Question: I'm having a problem implementing this method in java. I'm specifically implementing the algorithm 'FINDINTERSECTIONS' in Computational Geometry 3rd Edition using an AVL BST tree for the status. The description from the book is shown below:

The problem I'm having is implementing step 5 in 'HANDLEEVENTPOINT'. When the event point is an intersection, the status is no longer totally ordered there, because for intersection lines, they cross at their intersection point and need to be swapped in the status. Since the BST I'm using is an AVLTree, the delete method fails because the rebalancing method requires proper ordering of the elements (i.e. the delete method assumes the tree is properly ordered, and performs rotations with respect to the order in order to maintain log(n) height). Also, the status I'm using stores the data in the nodes instead of the leaves as shown in the figure. If I understand correctly, the book says that either kind of tree can be used.
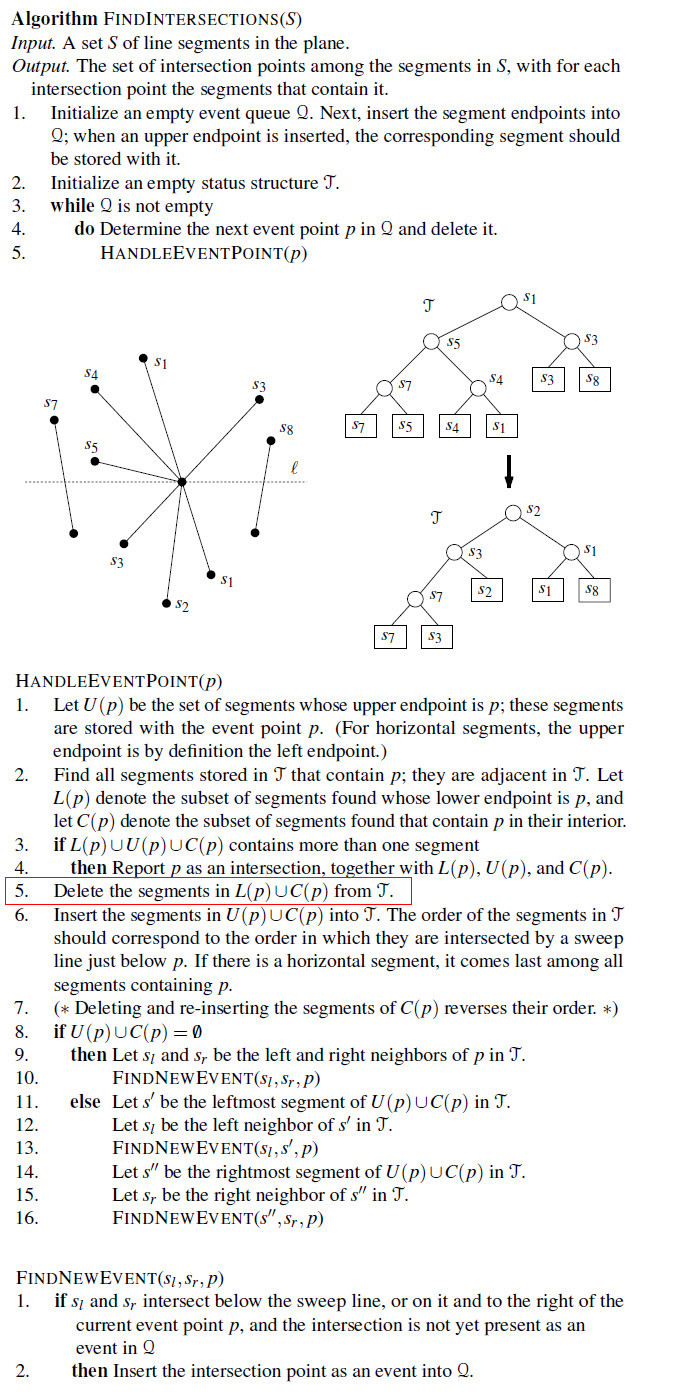
Answer: First off use a leaf version of a balanced binary search tree whether red-black or AVL. I used red-black.
Get Peter Brass's book on advanced data structures because you will have trouble finding anything on these leaf trees in virtually all the standard algorithm / data structure books. I believe they are also called exogenous trees.
<URL>
Also, you can look at "Algorithms and Data Structures: The Basic Toolbox" by Mehlhorn and Sanders which goes into the "sorted sequence" data structure. They create these with the help of only leaf trees when trees are used. These are also some of the folks that developed LEDA.
Also look at the LEDA book online bc it has a chapter on how to implement this algorithm and how to handle ALL the "problem cases." I think this is chapter 9 and is a bit hard to follow maybe because English is not the native tongue of the authors ... PITA!!
<URL>
You can doubly link the leaf nodes data items together and you have created a sorted sequence with the tree as a navigation structure to the linked list of items. That is how LEDA and in think CGAL do this.
Duplicate items are handled differently in the event queue than the sweep line status structure. For the event queue, just add to a leaf a linked list of items (see Brass's book). Here each leaf corresponds to an event point and has a list of all segments with a starting-end-point this that same as the event point. So some will have empty lists like intersection-event-points and ending-event-points. At least that is how some implementations do this.
For the sweep status structure. Overlapping parallel segments are differentiated by say segment ids. They do not talk about these in the book you are reading/referencing. However, the LEDA book tells you how to handle these. So even though sweep status trees comparator says two segments have the same end-point and orientation, the comparator breaks the tie by using the segments indexes in the segments database, array or whatever.
## Some more important points:
Pool points! This common pool of points are basic and then make up the segments and are used in all the data structures. Using the pool allows one to test for point equality by just testing for identity! This avoids using a comparator which slows things down and can introduce errors.
It is key that you avoid using the tree comparators as much as possible.
When checking if segments belong to the same bundle or are members of the three sets you are having a question about (i.e, start, end or interesect with and event point on the sweep-line), DO NOT USE THE COMPARATOR.
Instead, use that fact that segments belonging to the same bundle can have some "information property" say in the list that either points to the event queue when a segment intersects an event point, or points to the successor item in the list if the segment overlaps the successor, or points to null otherwise. So you will need some cross-linking between the event queue with the sweepline status structure. Your sets and bundles are the very fast and easy to find. Go to the start or end of the linked-list associate with the status tree and go through it item by item with a very simple test.
BOTTOM LINE. Get the sorted sequence / balanced binary tree data structure right and work on that a lot before implementing the rest of Bentley-Ottmann.
This is really the key and that book does not point that out at all but unfortunately that isn't it's intent since this implementation is tricky. Also, note that the book augments the navigation tree with an extra link in the internal nodes of the tree that point to associated leaf nodes. This just makes find a bit faster but may not be apparent if you are not familiar with leaf trees. A key in a leaf tree is often found twice, at the leaf node and elsewhere in an internal node of the tree.
## FINALLY
Packages like LEDA/CGAL use exact arithmetic for things to work well. It took LEDA developers 10 years to get things right and that was mostly was due to using exact arithmetic. You maybe OK with a basic cross-product test used for orientation but if you need an exact version then you can find Prof. Jonathan Shewchuk exact arithmetic package on his site.
I guess your book just left all this out as an "exercise for the reader/student." LOL.